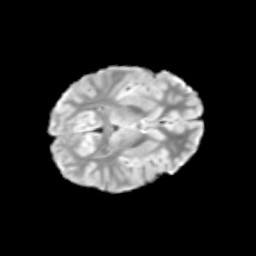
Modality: T2w
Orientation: axial
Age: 10
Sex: male
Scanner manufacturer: siemens
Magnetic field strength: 3 T
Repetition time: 3.8 s
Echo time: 0.07 s